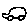
Label: car